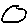
Label: circle